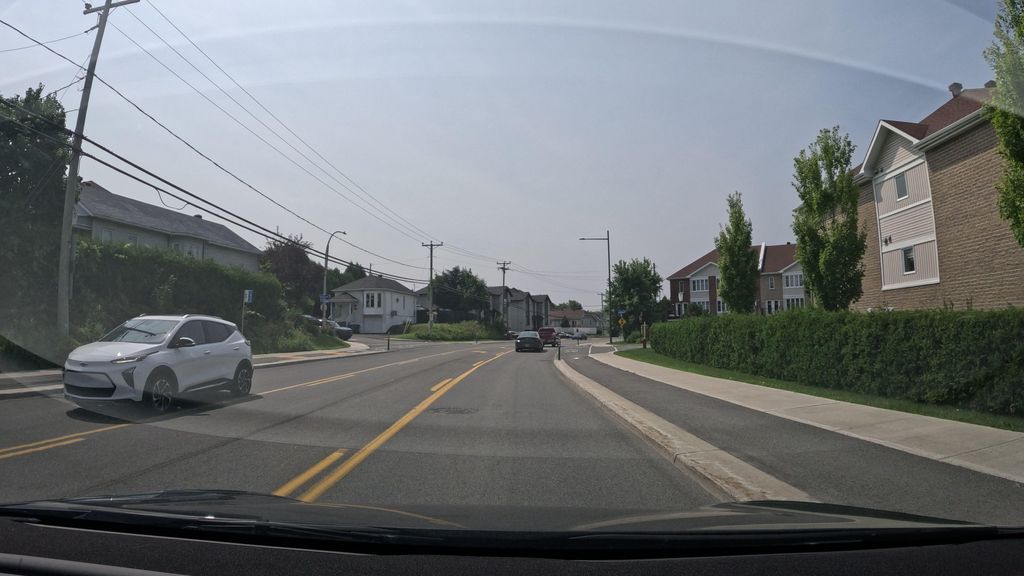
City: montreal